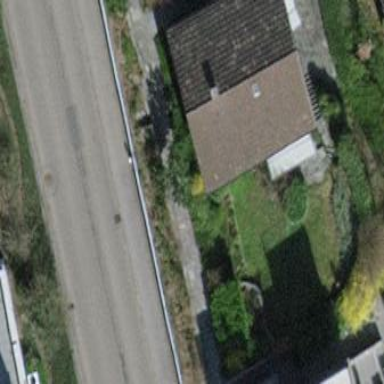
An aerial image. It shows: Detached building with gabled roof.